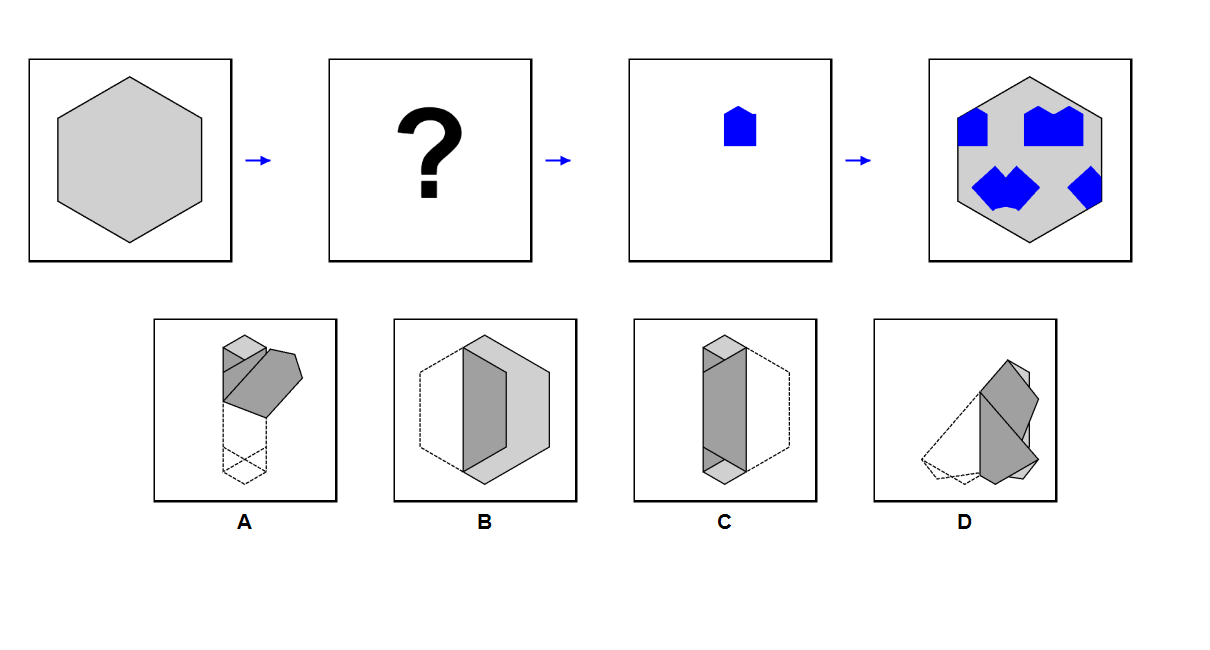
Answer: D